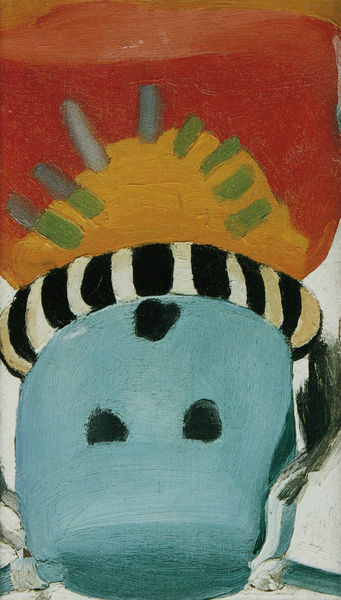
Titel: Indio-Puppe mit blauem Kopf (Kachina, 1935)
Künstler: Georgia O'Keeffe
Institution: Privatbesitz
Schlagwörter: blau, weiß, gelb, grün, hut, orange, schwarz, türkis, rot, augen, drei, hellblau, topf, moderne, abstrakt, farben, flächen, modern, farbe, formen, gestreift, streifen, ring, striche, punkte, farbflächen, löcher, objekt, behälter, reifen, formwn